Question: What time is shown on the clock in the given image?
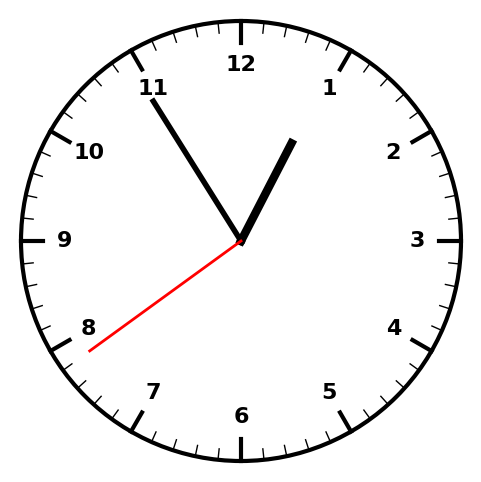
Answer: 12:54:39